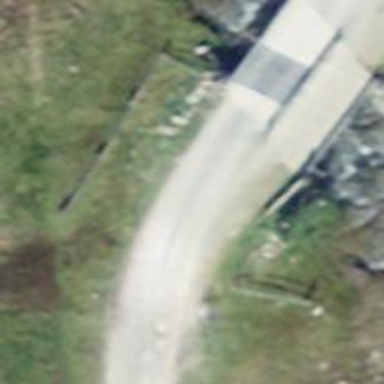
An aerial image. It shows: Compacted track road on bridge with grade 2 track type.